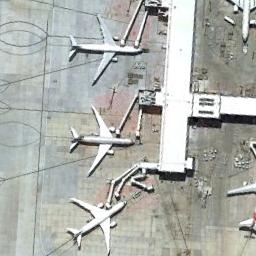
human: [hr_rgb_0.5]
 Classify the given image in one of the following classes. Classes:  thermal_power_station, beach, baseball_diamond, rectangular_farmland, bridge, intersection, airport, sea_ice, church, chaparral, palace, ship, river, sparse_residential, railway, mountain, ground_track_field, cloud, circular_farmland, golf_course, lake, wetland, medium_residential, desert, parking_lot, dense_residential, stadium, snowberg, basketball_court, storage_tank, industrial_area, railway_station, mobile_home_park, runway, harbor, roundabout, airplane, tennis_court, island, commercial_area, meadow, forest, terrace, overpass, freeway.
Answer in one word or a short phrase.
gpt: airplane